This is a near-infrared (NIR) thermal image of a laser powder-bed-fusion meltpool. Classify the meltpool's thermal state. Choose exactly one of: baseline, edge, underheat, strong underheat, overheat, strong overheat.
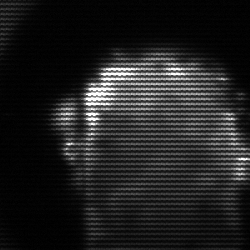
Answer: baseline